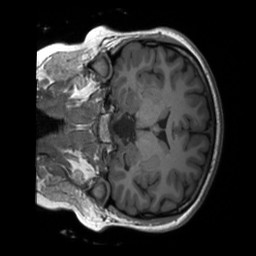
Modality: T1w
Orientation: coronal
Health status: healthy
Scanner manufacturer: siemens
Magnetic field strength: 3 T
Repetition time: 1.9 s
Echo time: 0.00232 s